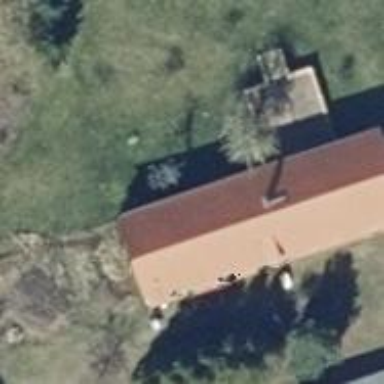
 where the roof is oriented along the structure."